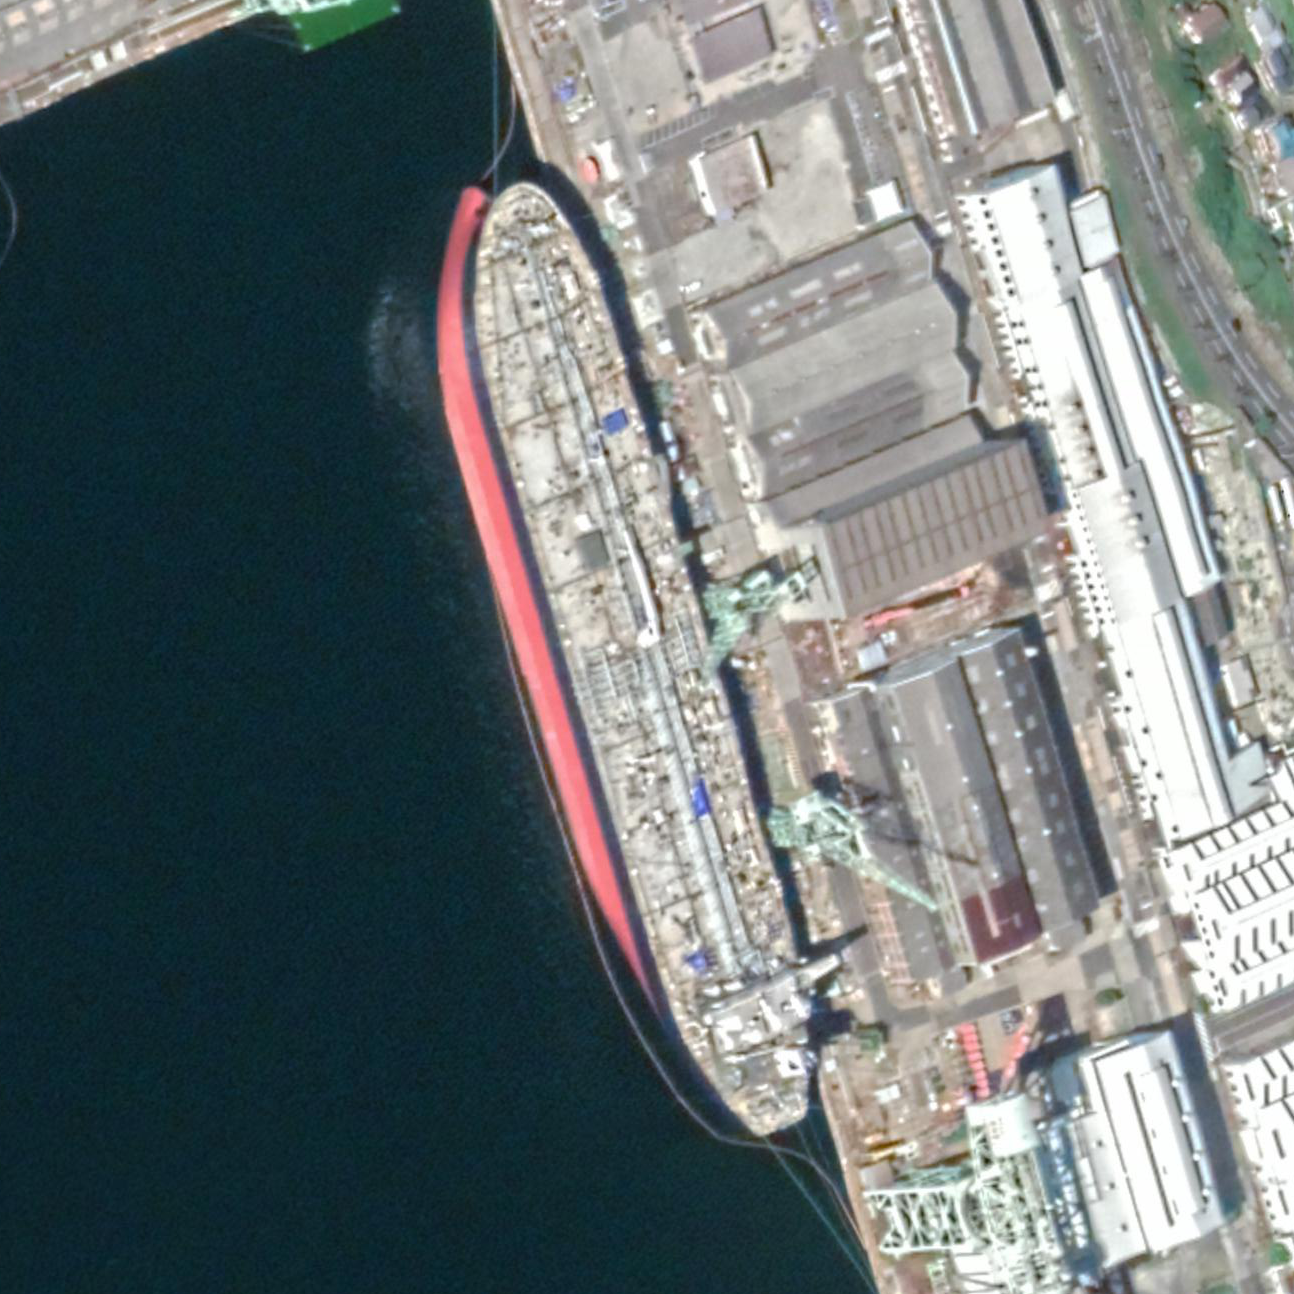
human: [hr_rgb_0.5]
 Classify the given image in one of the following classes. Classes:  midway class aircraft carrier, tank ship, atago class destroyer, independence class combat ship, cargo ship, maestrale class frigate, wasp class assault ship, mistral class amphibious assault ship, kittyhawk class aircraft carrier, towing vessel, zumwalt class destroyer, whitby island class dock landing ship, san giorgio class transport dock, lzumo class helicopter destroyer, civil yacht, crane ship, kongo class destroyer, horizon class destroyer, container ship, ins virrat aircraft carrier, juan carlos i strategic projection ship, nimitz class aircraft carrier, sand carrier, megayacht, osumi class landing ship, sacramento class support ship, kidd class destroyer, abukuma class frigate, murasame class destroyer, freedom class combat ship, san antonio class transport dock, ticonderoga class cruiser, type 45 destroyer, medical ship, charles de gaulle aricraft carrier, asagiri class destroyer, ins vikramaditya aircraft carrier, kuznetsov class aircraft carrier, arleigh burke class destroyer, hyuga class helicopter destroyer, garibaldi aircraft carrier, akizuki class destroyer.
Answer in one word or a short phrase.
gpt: Tank ship